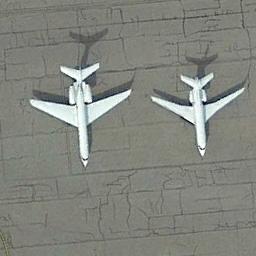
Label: airplane